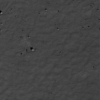
Label: not_dusty